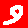
Digit: 9